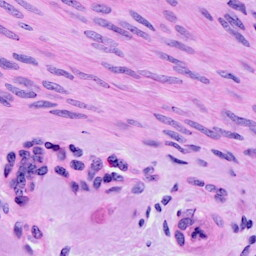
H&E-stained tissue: Cervix